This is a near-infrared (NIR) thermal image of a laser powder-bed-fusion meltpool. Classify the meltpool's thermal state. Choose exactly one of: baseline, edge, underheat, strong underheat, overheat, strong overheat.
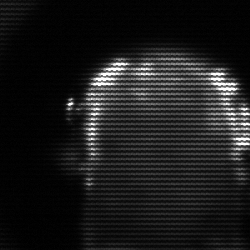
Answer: baseline